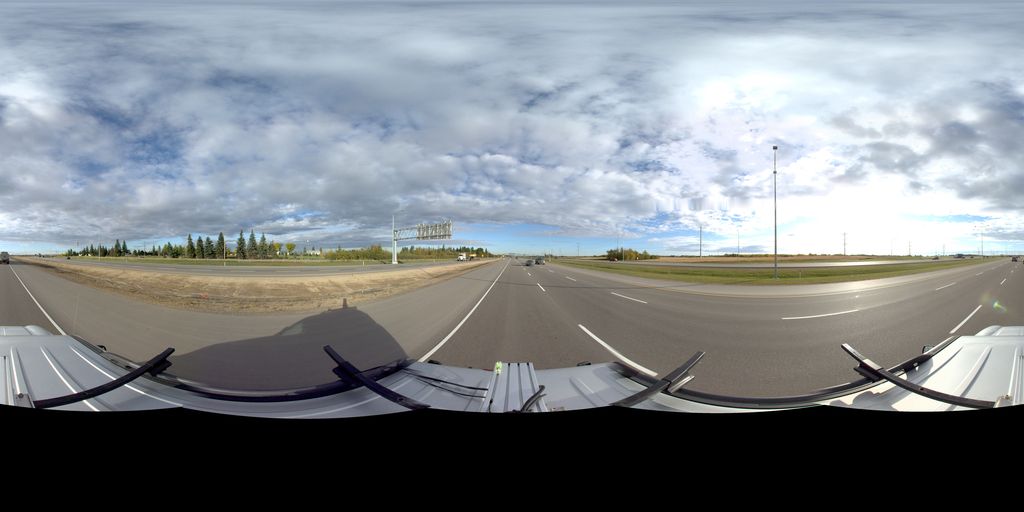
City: edmonton